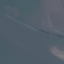
Label: SeaLake